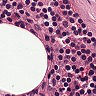
Metastatic tissue present: no